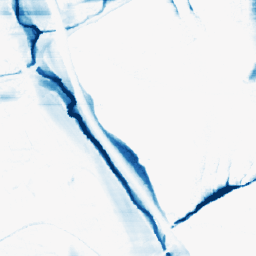
Category: morphological
Decomposition family: morphological_rect
Decomposition parameters: operation: closing
width: 50
height: 5
Upsampling method: area
Upsampling parameters: scale: 2
Upsampling scale: 2